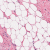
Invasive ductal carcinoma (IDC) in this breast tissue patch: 0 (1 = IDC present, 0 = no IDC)